Question: I have the following layout for a jsgrid table:

and I want to make the rest of the columns fill according to the value of the item code. I was able to retrieve the value of the item name from the database table via AJAX but I'm unable to asynchronously update the value of the other fields. I've tried a lot of methods that allowed me to set a default value for the item name for example but couldn't get it to update upon the completion of the ajax request.
this is a prototype that I used to verify the value retrieved from the table
'''
insertTemplate: function () {
var $insertControl = jsGrid.fields.text.prototype.insertTemplate.call(this);
$insertControl.change(function () {
var item_code = $(this).val();
//alert(item_code);
$.ajax({
type: "POST",
url: 'itemquery.php',
data: { item_code : item_code },
success: function(data)
{
itemName = data;
alert(itemName);
}
});
});
return $insertControl;
},
'''
and this is the code I used on the item name field to set a default value
'''
insertTemplate: function() {
return $("<input>").attr("type", "text").attr("value", function(){
return "test value";
});
'''
my goal was to have a dropdown list for the item name field and when the user selects a value the other fields autofill but I was trying to figure out how to do it from the item code first since it seemed more straightforward (and I'm leaving it as a plan B)
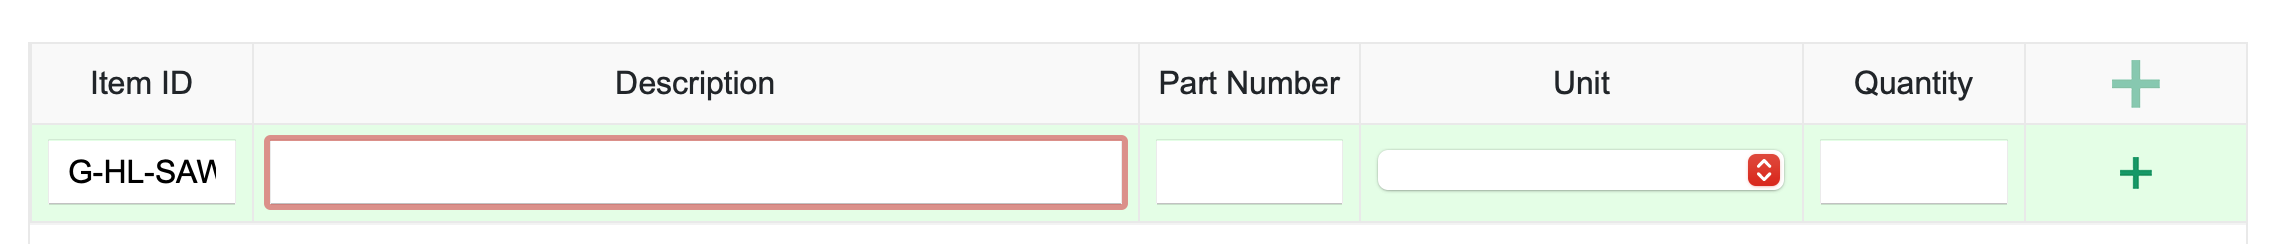
Answer: I needed to auto-fill in the Name, Email Address and Mobile No. of the student, based on the selected StudentId from the dropdown.
Here is the code of fields in the grid:
'''
fields: [
{
name: "StudentId",
insertTemplate: function () {
var grid = this._grid;
var insertResult = jsGrid.fields.select.prototype.insertTemplate.call(this, arguments);
insertResult.on("change", function () {
const selectedValue = insertResult.val();
if (selectedValue != 0) {
const data = GetStudentDetails(selectedValue);
grid.option("fields")[1].insertControl.val(data.Name);
grid.option("fields")[2].insertControl.val(data.EmailAddress);
grid.option("fields")[3].insertControl.val(data.MobileNo);
}
else {
grid.option("fields")[1].insertControl.val("");
grid.option("fields")[2].insertControl.val("");
grid.option("fields")[3].insertControl.val("");
}
});
return insertResult;
},
editTemplate: function (value) {
var grid = this._grid;
var editResult = jsGrid.fields.select.prototype.editTemplate.call(this, value);
editResult.on("change", function () {
const selectedValue = editResult.val();
if (selectedValue != 0) {
const data = GetStudentDetails(selectedValue);
grid.option("fields")[1].editControl.val(data.Name);
grid.option("fields")[2].editControl.val(data.EmailAddress);
grid.option("fields")[3].editControl.val(data.MobileNo);
}
else {
grid.option("fields")[1].editControl.val("");
grid.option("fields")[2].editControl.val("");
grid.option("fields")[3].editControl.val("");
}
});
return editResult;
},
type: "select",
title: "StudentId",
items: studentIds,
valueField: "Id",
textField: "Id",
validate: {
message: "Field StudentId is required",
validator: function (value)
{
return value != 0;
}
}
},
{ name: "Name", type: "text", title: "Name", validate: "required", readOnly: true },
{ name: "EmailAddress", type: "text", title: "Email Address", readOnly: true},
{ name: "MobileNo", type: "text", title: "Mobile Contact", readOnly: true},
{ type: "control" }
]
'''
Though the function 'GetStudentDetails' to fetch student data using AJAX call was not async:
'''
function GetStudentDetails(id) {
var student = {};
$.ajax({
type: "GET",
url: "/Students/Details",
data: { "id": id },
dataType: "json",
async: false,
success: function (response) {
student.Name = response.Name;
student.EmailAddress = response.EmailAddress;
student.MobileNo = response.MobileNo;
},
error: function (response) {
}
});
return student;
}
'''